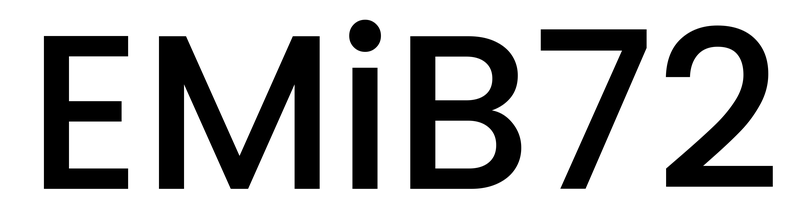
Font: Poppins-Medium